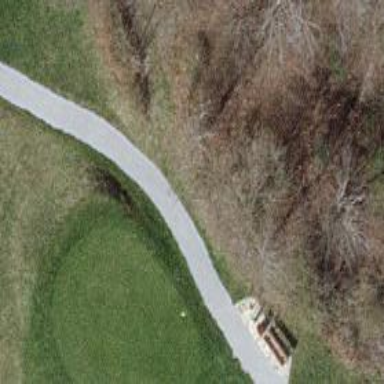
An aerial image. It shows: Designated path for golf carts.